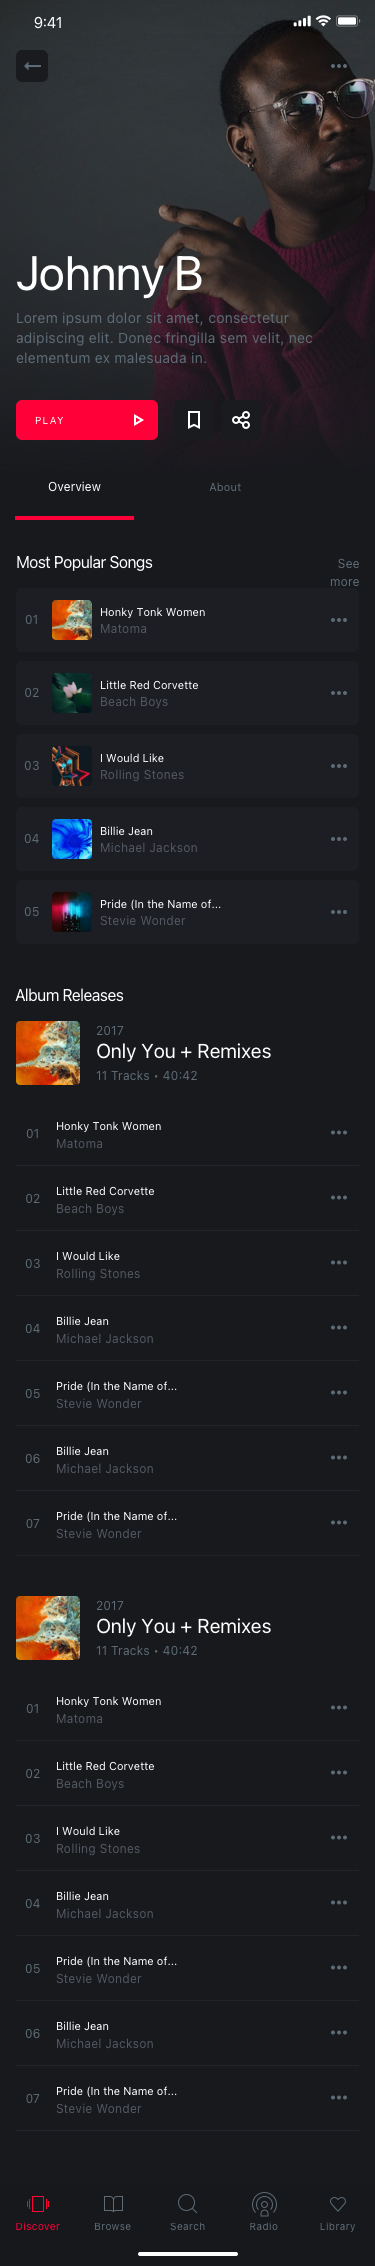
Text in this UI design:
2017
11 Tracks • 40:42
Only You + Remixes
2017
11 Tracks • 40:42
Only You + Remixes
Album Releases
Johnny B
Lorem ipsum dolor sit amet, consectetur adipiscing elit. Donec fringilla sem velit, nec elementum ex malesuada in.
Most Popular Songs
See more